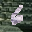
Label: 6